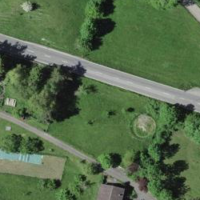
EUNIS habitat code: 25
Species observed at this site:
Cardamine heptaphylla